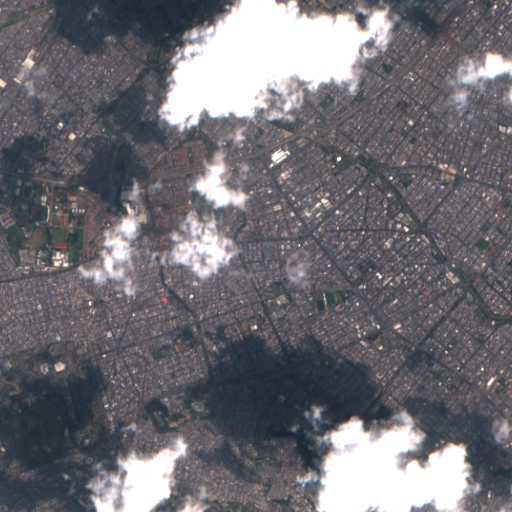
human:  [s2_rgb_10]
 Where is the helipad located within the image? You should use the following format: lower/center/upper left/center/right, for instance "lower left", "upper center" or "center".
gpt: The helipad is located in the center left of the image.
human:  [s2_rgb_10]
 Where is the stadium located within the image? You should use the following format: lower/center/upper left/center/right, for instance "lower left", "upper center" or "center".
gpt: The stadium is located in the center of the image.
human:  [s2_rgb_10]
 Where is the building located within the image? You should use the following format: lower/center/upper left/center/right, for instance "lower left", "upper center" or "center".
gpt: There is no building in the image.